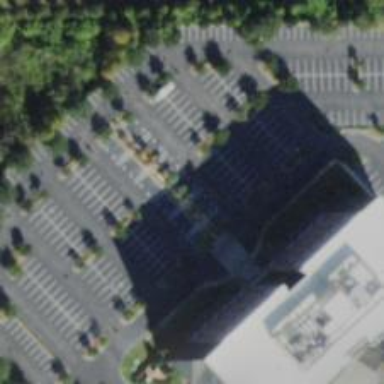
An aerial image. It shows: Parking space is available.